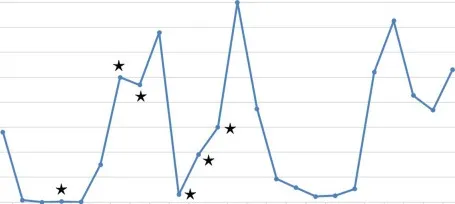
Overall process of disease progression, related treatment and changes of the PSA level. The upper graph shows changes of the PSA level, the treatment course is in the middle and the progression of the disease is shown in the bottom. ADT, androgen deprivation therapy; DOC, docetaxel; IAD, intermittent androgen deprivation; ABI, abiraterone; NA, not available.
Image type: chart (chart)